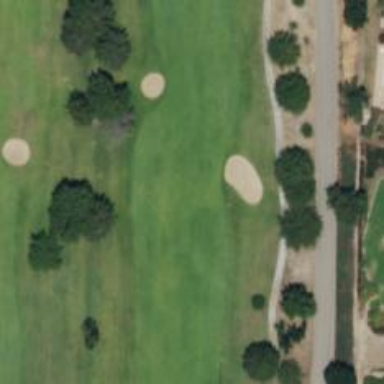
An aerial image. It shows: Grassy area designated as golf fairway.